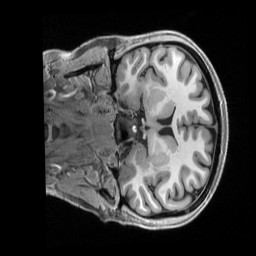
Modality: T1w
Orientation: coronal
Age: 26
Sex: female
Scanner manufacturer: siemens
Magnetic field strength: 3 T
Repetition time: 2.5 s
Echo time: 0.00296 s